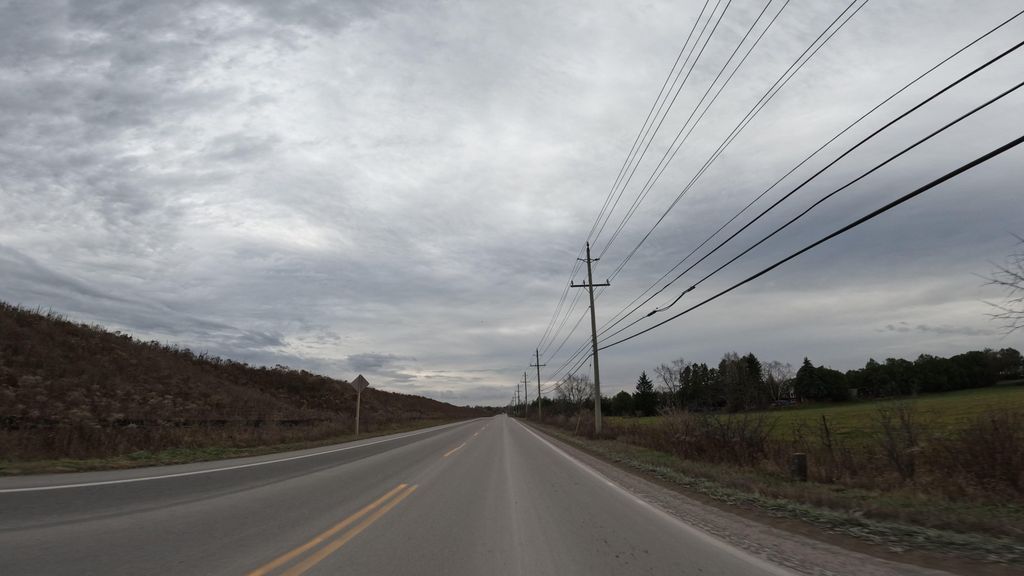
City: hamilton